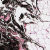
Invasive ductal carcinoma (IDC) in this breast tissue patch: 0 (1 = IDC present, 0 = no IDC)